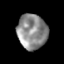
Tissue: skin
Cell type: Myeloid cells
Senescence score: 0.2186
Nuclear area (px): 1013
Mean DAPI intensity: 140.849